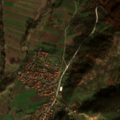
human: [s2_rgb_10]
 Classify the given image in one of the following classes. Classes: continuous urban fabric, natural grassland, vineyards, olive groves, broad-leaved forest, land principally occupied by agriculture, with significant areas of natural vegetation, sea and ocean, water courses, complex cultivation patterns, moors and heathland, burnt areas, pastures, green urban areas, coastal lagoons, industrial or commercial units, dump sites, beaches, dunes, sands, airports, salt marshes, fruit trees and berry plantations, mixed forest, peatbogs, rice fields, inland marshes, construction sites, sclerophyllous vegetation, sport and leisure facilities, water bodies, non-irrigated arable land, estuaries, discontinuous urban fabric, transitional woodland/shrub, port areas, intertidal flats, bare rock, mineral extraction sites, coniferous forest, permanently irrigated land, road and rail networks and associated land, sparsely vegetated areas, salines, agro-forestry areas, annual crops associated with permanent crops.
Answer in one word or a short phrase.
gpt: discontinuous urban fabric, non-irrigated arable land, land principally occupied by agriculture, with significant areas of natural vegetation, broad-leaved forest